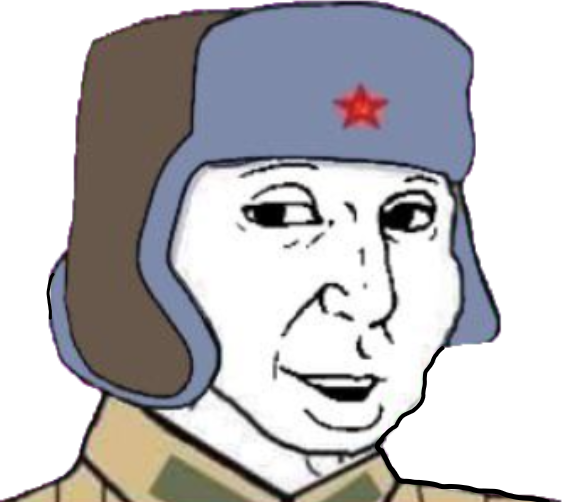
Label: 5_Groomer